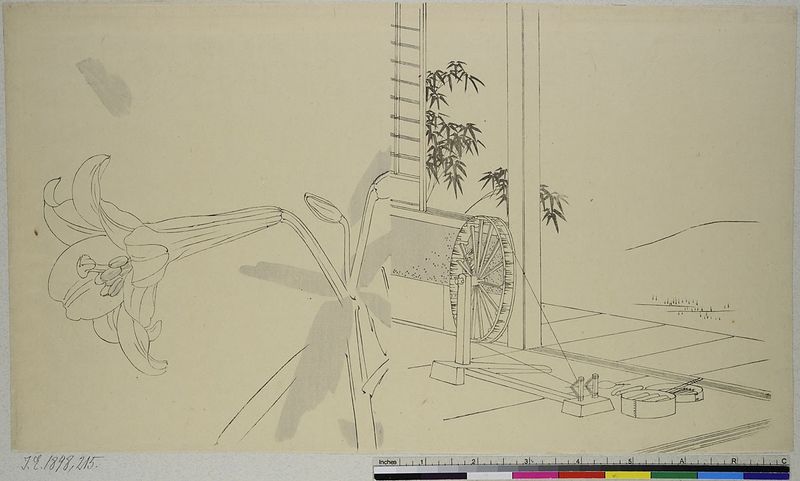
Titel: Aus: Holzschnittbuch über zeitgenössische Kleidung
Künstler: Utagawa Toyokuni I
Standort: Hamburg
Institution: Museum für Kunst und Gewerbe Hamburg
Schlagwörter: baum, blume, zeichnung, blüte, strauch, holzschnitt, rad, druckgraphik, druckgrafik, bleistift, lilie, bambus, zeit, edo, textilindustrie, reproduktionen, druckerzeugnisse, bäume, sträucher, bekleidungsindustrie, einfabig